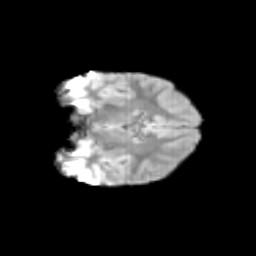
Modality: T2w
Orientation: coronal
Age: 10
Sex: female
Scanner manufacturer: siemens
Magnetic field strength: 3 T
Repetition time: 3.8 s
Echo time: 0.07 s